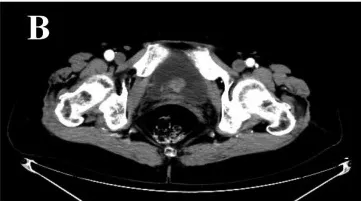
Bladder tumor.
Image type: radiology (ct)